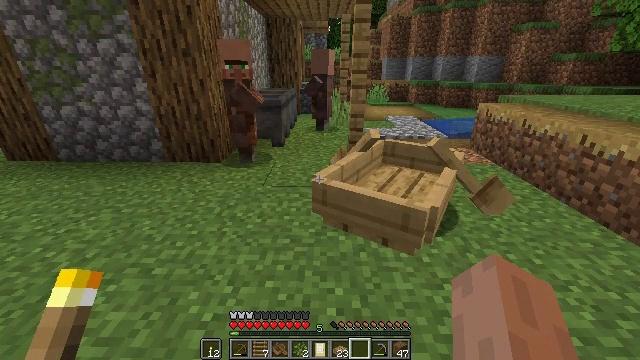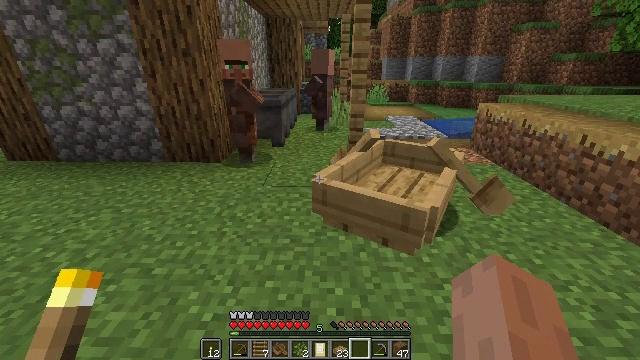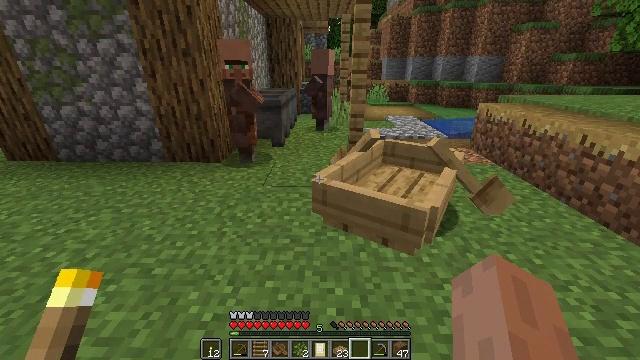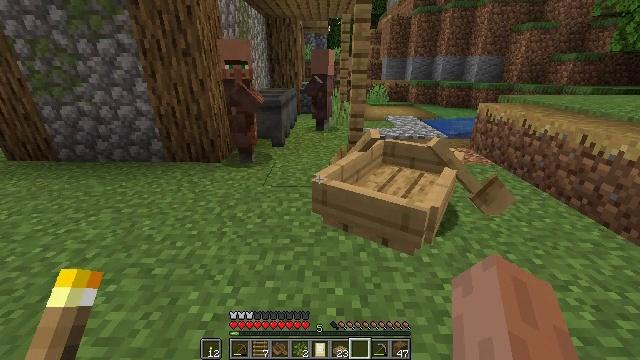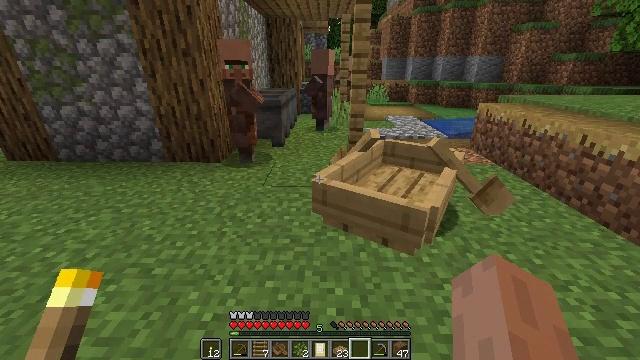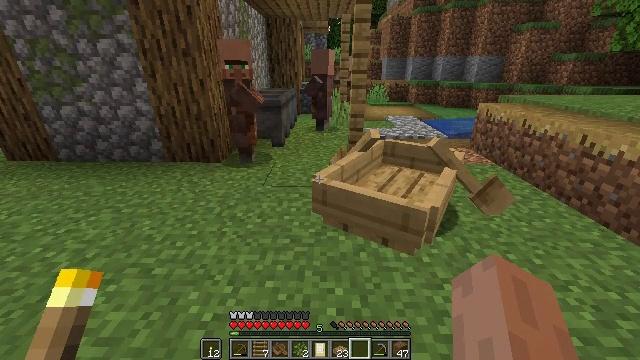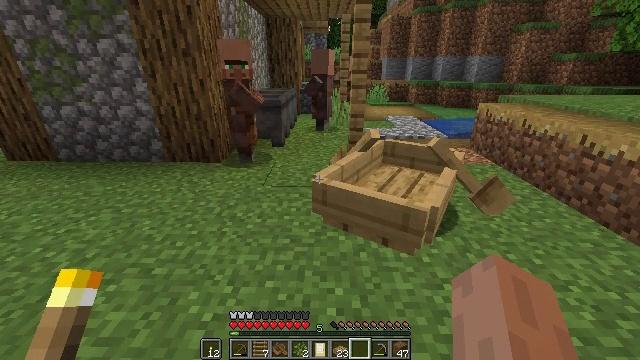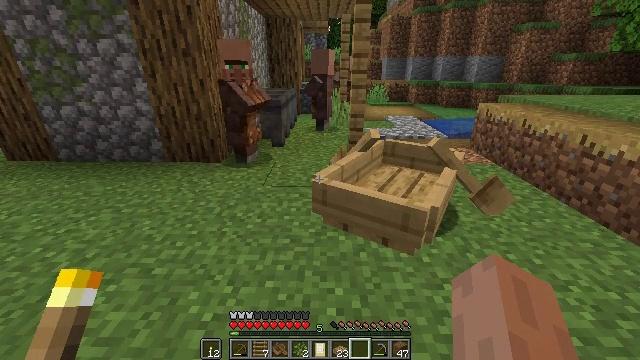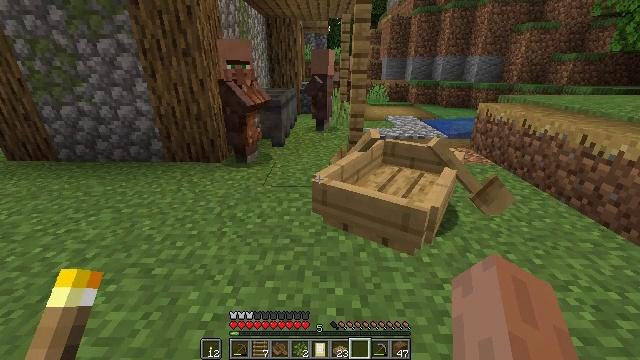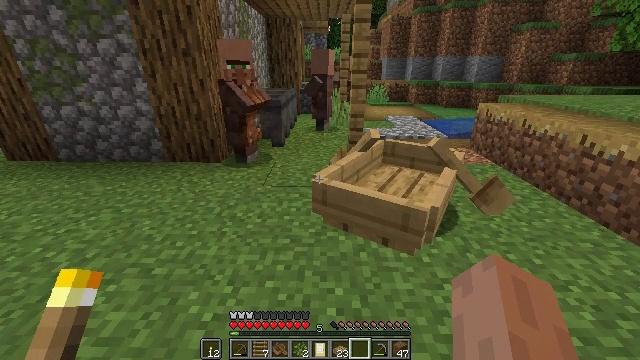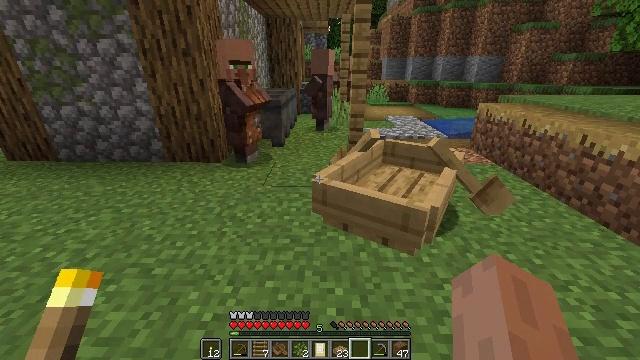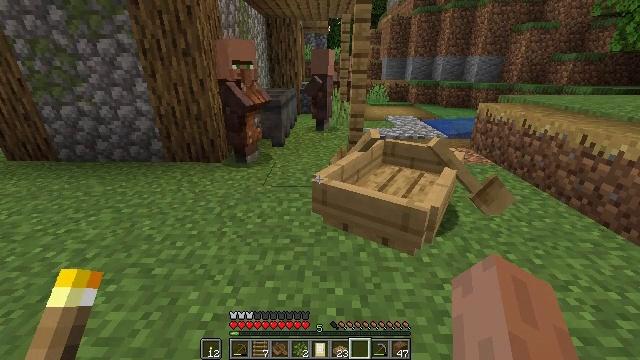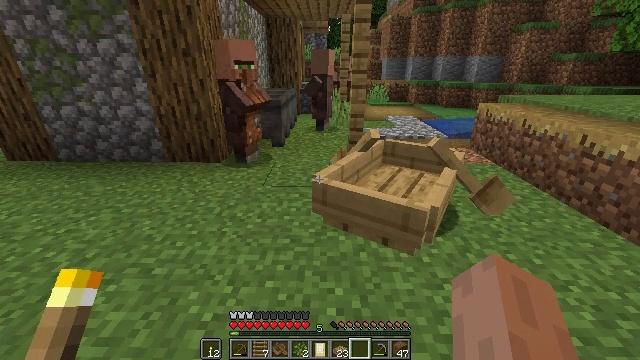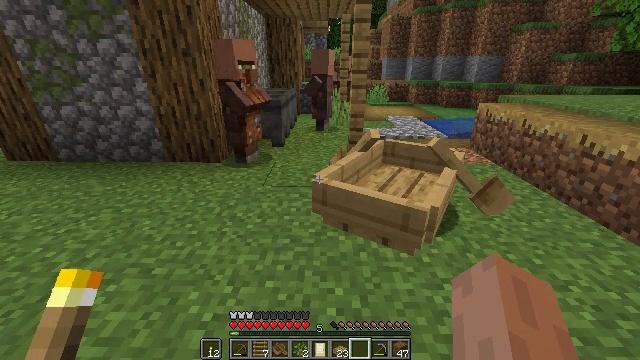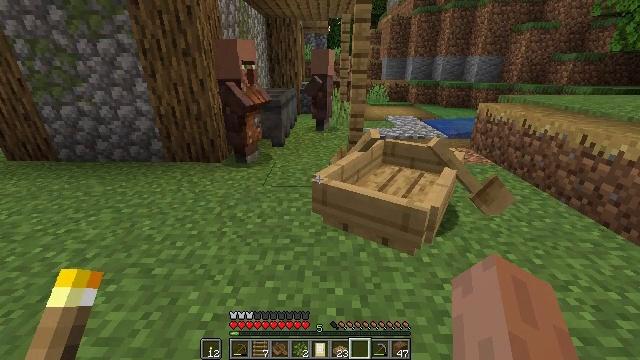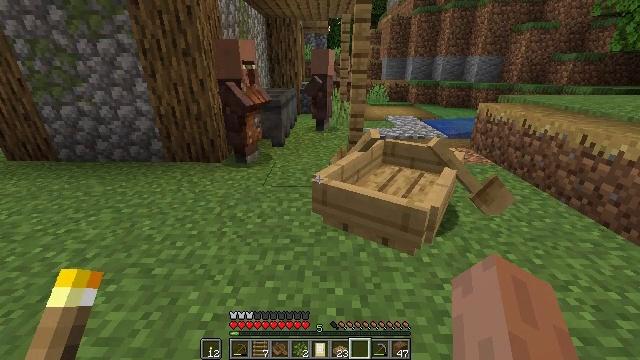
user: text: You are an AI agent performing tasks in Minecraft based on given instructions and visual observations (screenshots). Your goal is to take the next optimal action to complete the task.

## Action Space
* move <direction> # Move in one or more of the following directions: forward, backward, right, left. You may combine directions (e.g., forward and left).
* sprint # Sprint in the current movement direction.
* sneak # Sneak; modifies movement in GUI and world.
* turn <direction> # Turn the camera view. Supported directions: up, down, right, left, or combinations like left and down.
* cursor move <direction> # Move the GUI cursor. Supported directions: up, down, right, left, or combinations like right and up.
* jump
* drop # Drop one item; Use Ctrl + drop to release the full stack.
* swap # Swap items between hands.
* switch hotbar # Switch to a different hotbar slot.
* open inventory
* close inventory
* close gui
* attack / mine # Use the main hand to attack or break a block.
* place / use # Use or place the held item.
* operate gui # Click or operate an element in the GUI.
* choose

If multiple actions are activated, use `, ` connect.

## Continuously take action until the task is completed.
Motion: motion action
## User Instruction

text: Remove the cauldron from its current position.
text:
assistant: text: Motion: no_op
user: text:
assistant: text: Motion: no_op
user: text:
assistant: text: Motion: no_op
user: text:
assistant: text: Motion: no_op
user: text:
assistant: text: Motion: no_op
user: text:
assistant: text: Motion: no_op
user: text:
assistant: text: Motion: no_op
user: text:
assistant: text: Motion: no_op
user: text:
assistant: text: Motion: no_op
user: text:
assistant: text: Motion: no_op
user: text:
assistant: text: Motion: no_op
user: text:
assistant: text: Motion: no_op
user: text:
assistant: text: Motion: no_op
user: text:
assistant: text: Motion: no_op
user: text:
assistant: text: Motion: no_op
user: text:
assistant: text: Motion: no_op
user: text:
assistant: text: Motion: no_op
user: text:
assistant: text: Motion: no_op
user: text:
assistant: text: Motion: no_op
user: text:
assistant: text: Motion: no_op
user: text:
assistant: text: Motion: no_op
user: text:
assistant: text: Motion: no_op
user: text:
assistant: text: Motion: no_op
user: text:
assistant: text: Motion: no_op
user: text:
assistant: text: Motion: no_op
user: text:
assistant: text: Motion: no_op
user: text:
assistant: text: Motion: no_op
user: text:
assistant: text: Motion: no_op
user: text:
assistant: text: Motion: no_op
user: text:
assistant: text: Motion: no_op